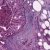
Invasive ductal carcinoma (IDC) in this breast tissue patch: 0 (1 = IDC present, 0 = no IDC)